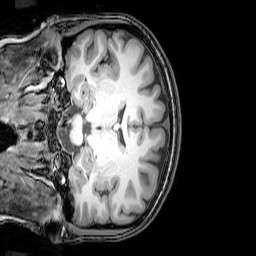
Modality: T1w
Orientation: coronal
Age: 26
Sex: female
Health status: healthy
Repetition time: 0.081 s
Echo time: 0.037 s